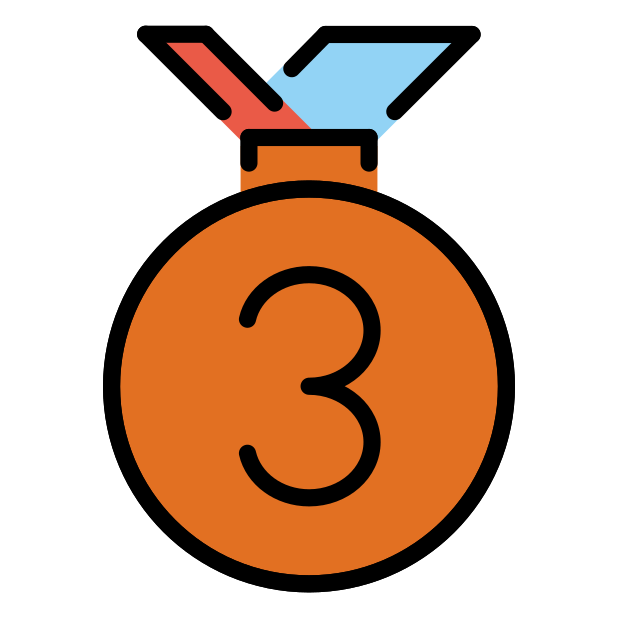
Emoji: 🥉
Name: third place medal
Unicode: 0x1f949